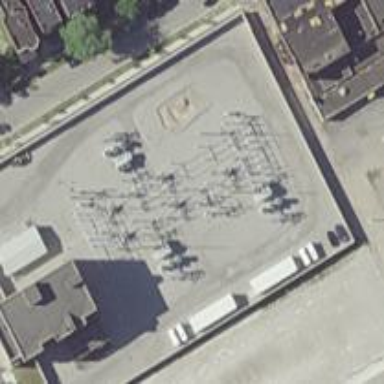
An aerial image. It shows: Power pole.